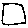
Label: square